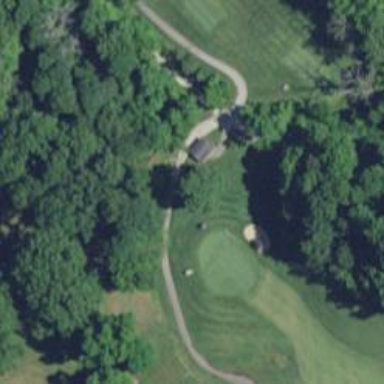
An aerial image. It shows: Service road designated as golf cart path.